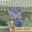
Label: 8